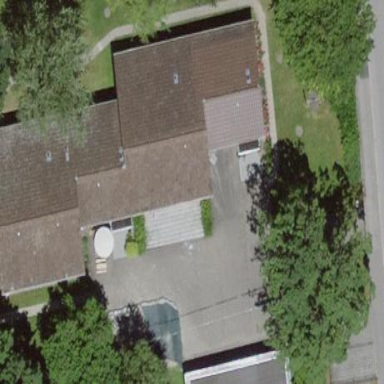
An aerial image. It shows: Kindergarten.